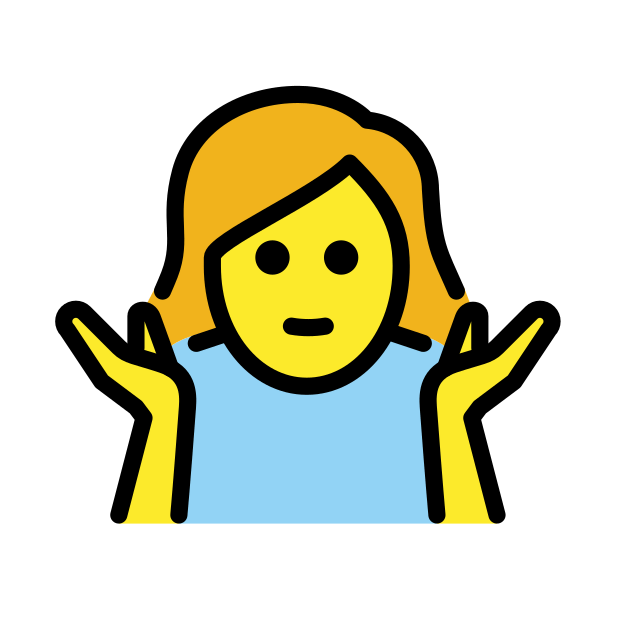
woman shrugging